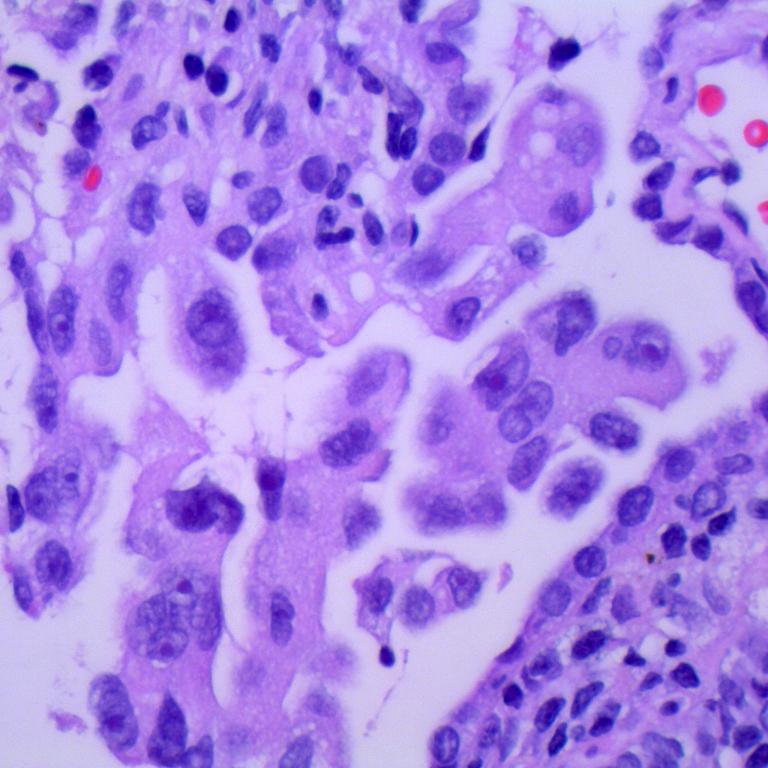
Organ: lung
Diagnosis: adenocarcinomas